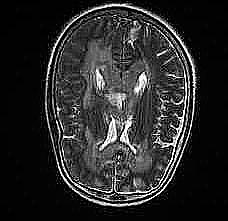
Label: notumor